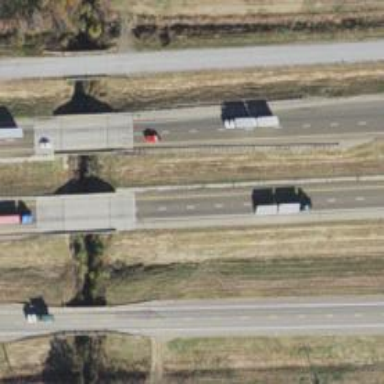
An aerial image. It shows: Beam bridge on motorway.